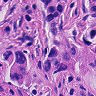
Metastatic tissue present: yes